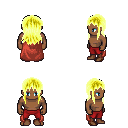
a pixel art fantasy rpg character, male body template, human, dark skin, maroon cape, red pants, gold unkempt hairstyle, brown shoes, four views (front, back, left, right), 2x2 character sprite sheet, small pixel art, hard edges, no anti-aliasing